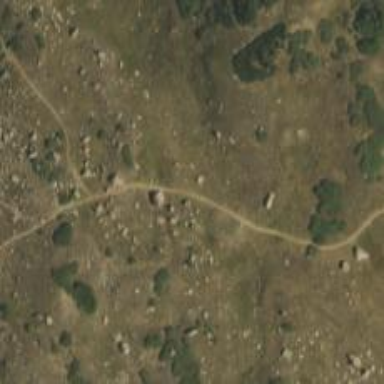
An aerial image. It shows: Path.